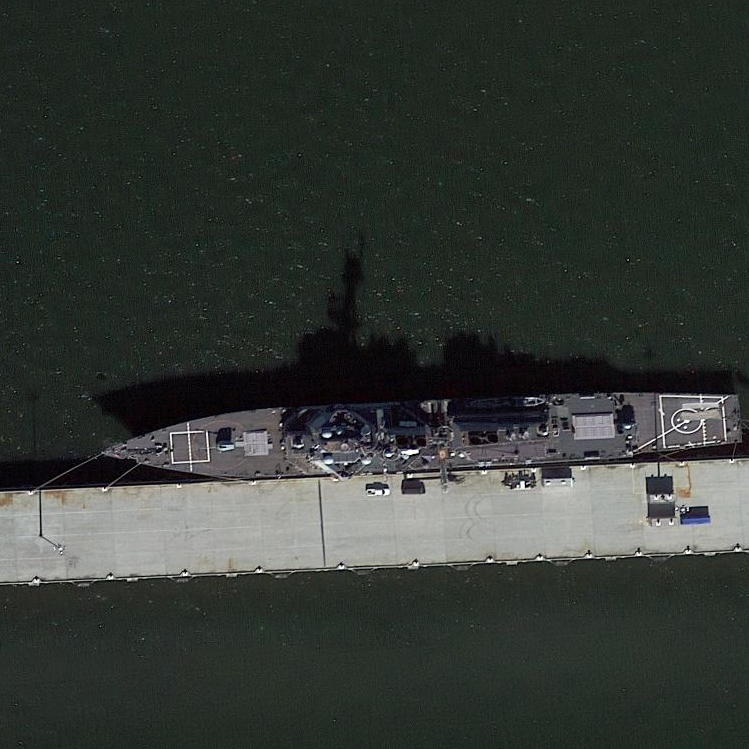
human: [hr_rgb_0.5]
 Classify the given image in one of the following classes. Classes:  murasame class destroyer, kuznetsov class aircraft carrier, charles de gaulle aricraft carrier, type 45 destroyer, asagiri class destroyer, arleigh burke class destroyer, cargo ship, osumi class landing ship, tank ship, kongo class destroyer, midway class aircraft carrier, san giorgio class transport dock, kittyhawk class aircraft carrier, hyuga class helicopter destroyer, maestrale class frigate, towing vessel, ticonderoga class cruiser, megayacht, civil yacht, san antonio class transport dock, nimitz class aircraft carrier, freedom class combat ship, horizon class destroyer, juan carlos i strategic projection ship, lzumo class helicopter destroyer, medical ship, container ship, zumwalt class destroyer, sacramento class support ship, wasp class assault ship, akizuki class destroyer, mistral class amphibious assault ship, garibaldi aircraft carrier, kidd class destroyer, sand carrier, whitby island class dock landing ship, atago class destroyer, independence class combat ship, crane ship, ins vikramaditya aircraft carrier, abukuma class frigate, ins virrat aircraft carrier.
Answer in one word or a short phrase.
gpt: Arleigh Burke class destroyer